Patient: sex M, age 68
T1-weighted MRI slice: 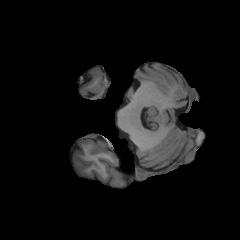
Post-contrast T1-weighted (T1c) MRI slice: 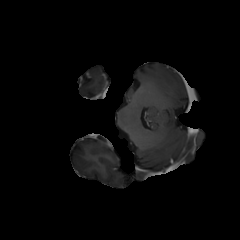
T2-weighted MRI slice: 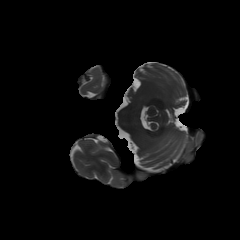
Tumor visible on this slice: no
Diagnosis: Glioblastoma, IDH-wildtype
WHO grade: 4